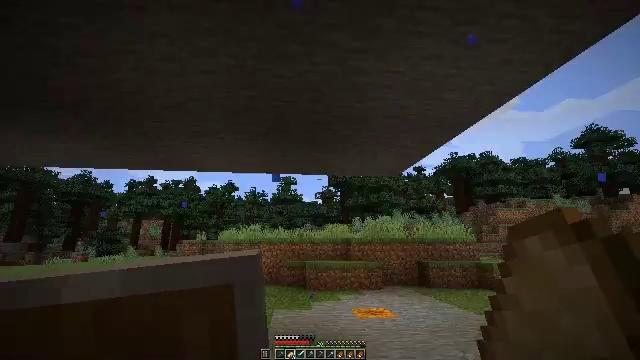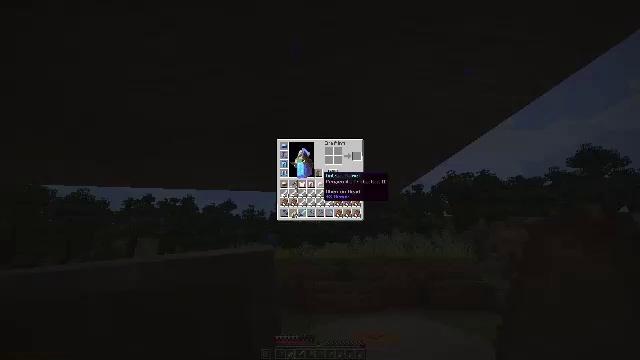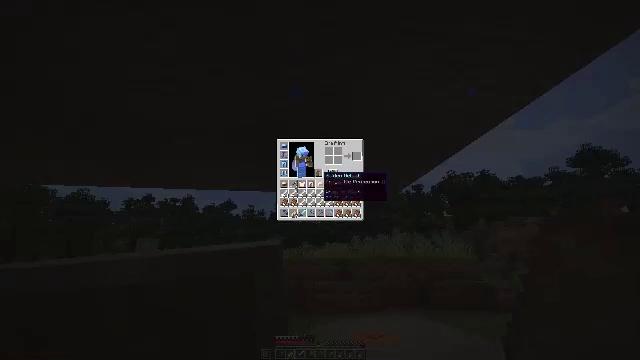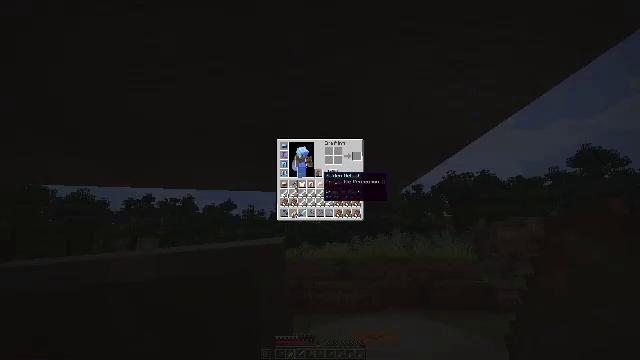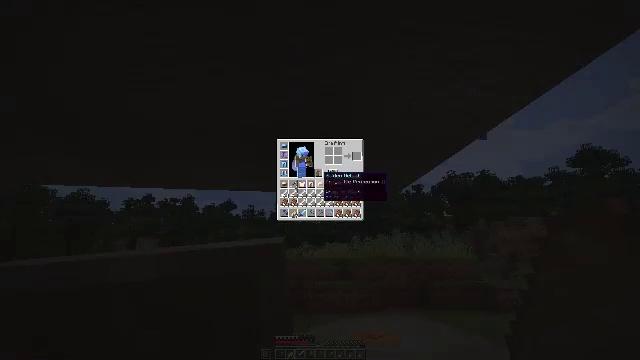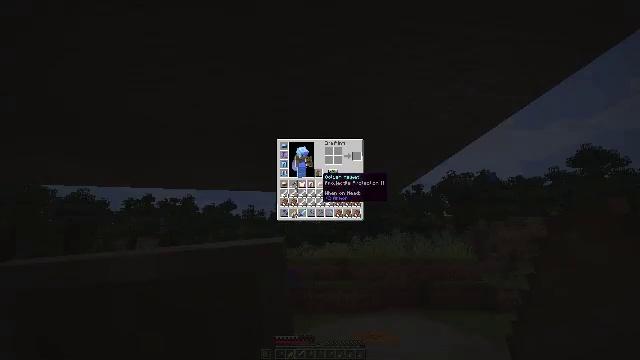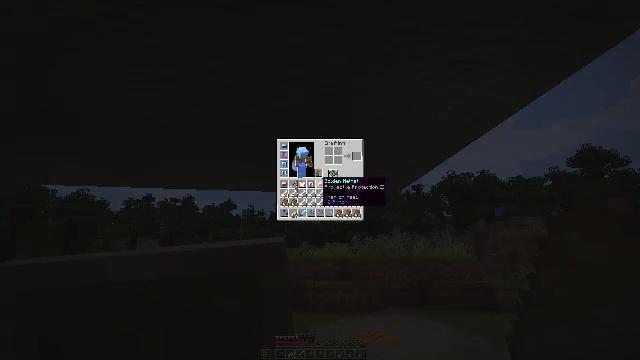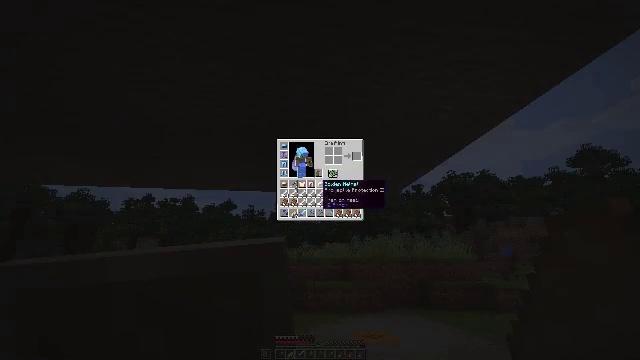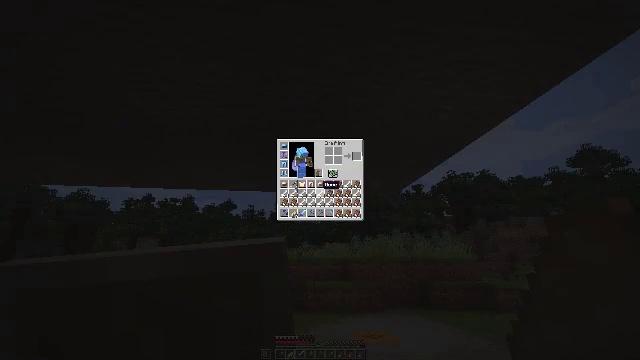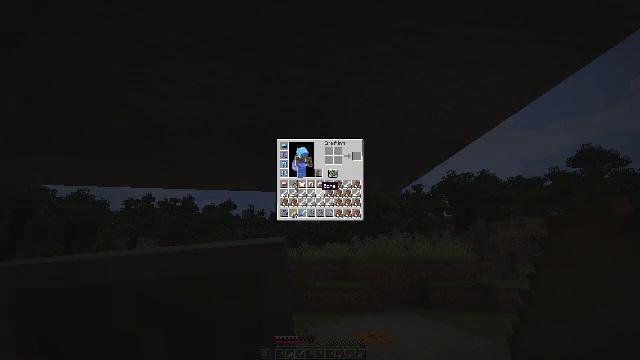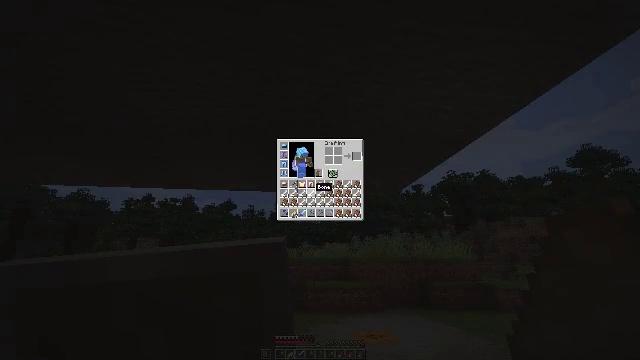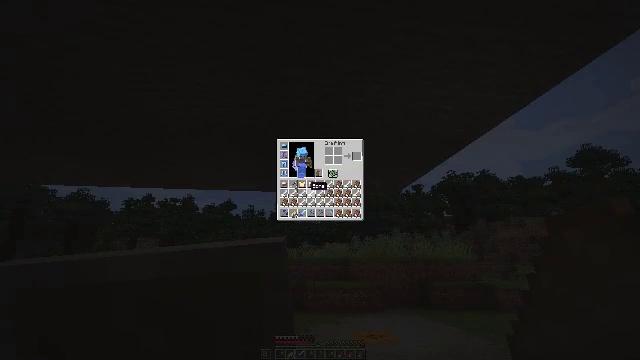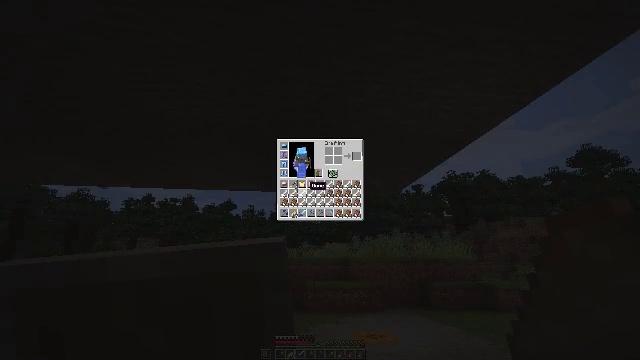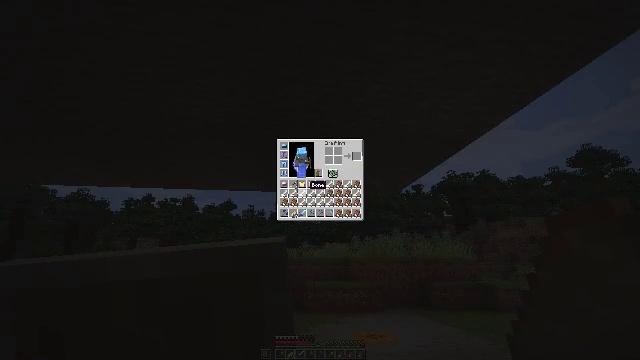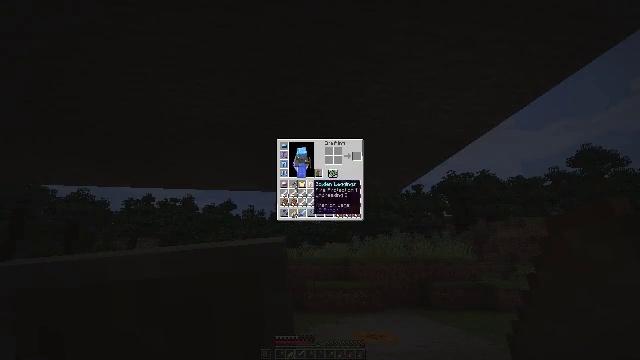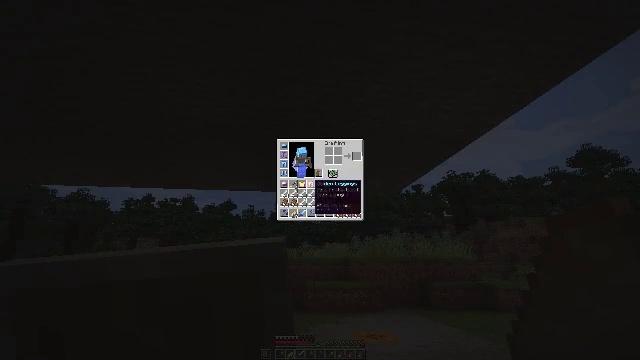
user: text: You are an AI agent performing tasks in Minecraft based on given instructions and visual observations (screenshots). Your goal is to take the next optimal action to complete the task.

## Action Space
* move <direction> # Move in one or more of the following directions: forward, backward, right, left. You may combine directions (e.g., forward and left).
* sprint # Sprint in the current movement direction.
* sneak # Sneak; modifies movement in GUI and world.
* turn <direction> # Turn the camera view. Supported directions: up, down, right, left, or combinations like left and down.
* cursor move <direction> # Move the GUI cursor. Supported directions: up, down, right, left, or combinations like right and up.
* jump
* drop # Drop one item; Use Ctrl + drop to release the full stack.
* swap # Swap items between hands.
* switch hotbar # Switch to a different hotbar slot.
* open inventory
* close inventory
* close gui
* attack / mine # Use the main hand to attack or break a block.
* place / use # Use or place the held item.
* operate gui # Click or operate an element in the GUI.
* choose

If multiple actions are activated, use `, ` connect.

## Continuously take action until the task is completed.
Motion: motion action
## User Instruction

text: Remove golden leggings from the inventory.
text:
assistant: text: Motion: turn up, close inventory
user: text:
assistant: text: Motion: close inventory
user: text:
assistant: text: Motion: no_op
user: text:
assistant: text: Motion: no_op
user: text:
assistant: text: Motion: no_op
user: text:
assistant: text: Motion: turn down
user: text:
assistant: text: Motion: no_op
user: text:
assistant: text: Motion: no_op
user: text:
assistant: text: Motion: no_op
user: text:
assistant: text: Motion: turn left
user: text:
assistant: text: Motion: turn left
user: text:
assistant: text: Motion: no_op
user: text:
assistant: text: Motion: no_op
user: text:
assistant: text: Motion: turn right
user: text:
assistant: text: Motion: no_op
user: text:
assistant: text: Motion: no_op
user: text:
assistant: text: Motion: sprint
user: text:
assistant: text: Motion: sprint
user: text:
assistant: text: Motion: sprint
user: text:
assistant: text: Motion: sprint
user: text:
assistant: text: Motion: sprint
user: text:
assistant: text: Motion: sprint
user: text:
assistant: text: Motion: sprint
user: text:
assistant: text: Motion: sprint, drop
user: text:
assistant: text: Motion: sprint, drop
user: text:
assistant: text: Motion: sprint, drop
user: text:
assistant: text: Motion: sprint
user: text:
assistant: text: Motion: sprint
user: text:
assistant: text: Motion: sprint